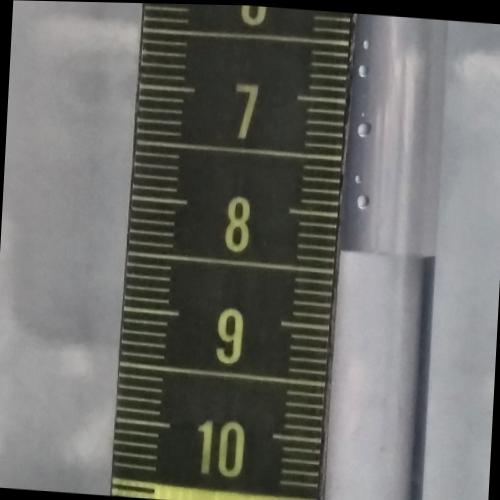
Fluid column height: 8.3 cm